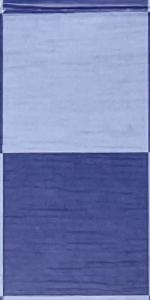
Label: Empty